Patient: sex F, age 60
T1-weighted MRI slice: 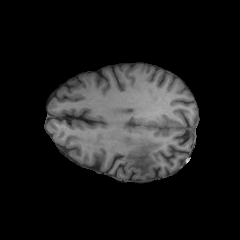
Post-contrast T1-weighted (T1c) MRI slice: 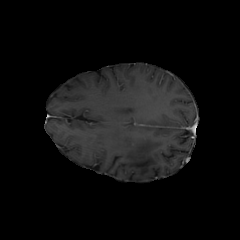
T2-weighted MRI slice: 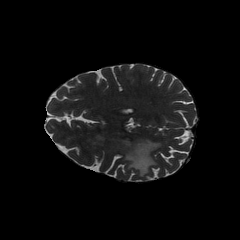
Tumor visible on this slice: yes
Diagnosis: Glioblastoma, IDH-wildtype
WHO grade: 4